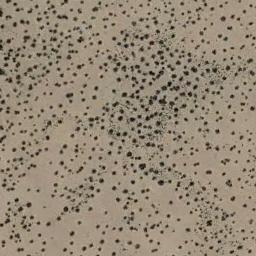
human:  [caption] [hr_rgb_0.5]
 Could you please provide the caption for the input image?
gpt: There are many bushes make up the chaparral on the desert .

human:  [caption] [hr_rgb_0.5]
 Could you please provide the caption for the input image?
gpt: A lot of dense small chaparrals grow in the desert .

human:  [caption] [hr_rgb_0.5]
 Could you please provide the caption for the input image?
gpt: Chaparral is small and sparsely distributed on the sand .

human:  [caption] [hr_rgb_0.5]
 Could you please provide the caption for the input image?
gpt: You can see a lot of weeds on this desert .

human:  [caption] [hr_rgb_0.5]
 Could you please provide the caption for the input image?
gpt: The plants in the chaparral are not evenly distributed .